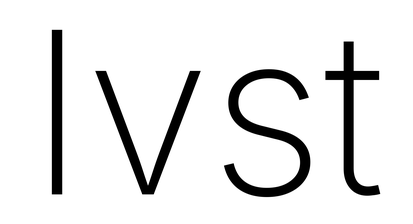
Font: Inter_ExtraLight